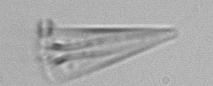
Label: Licmophora